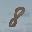
Label: 8